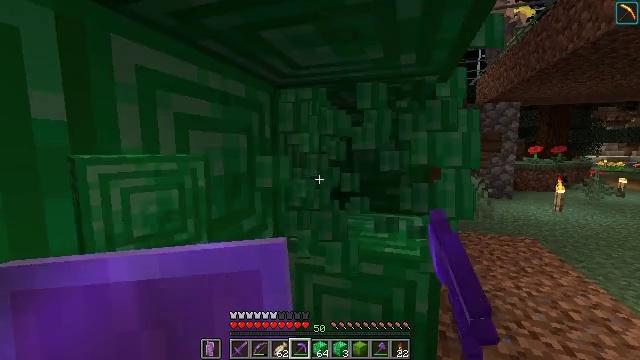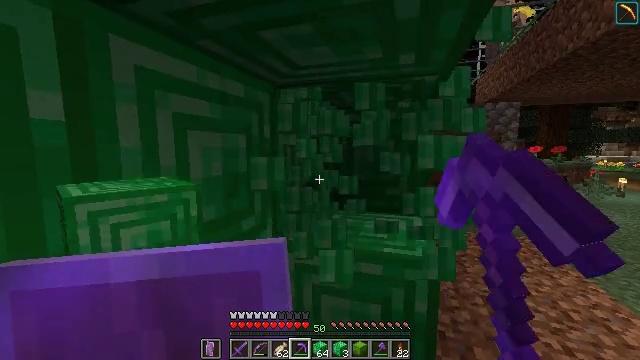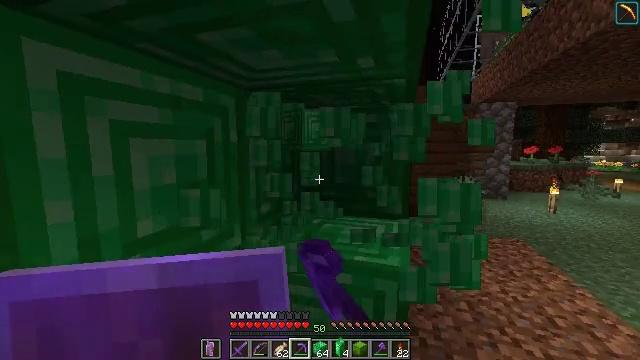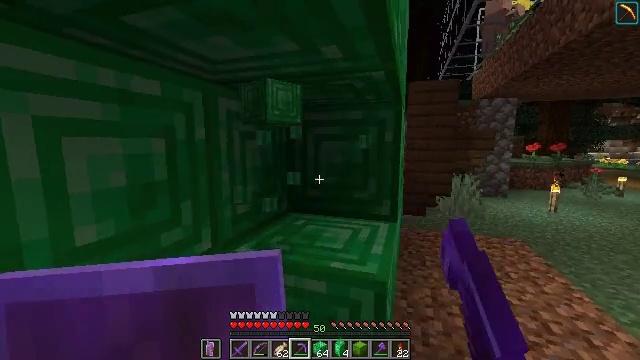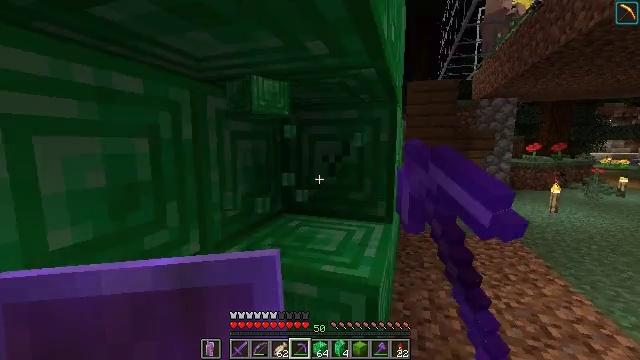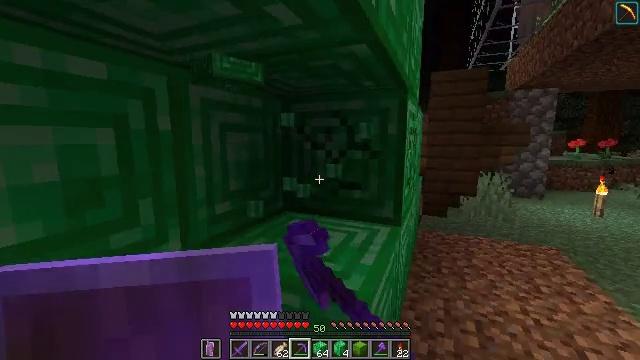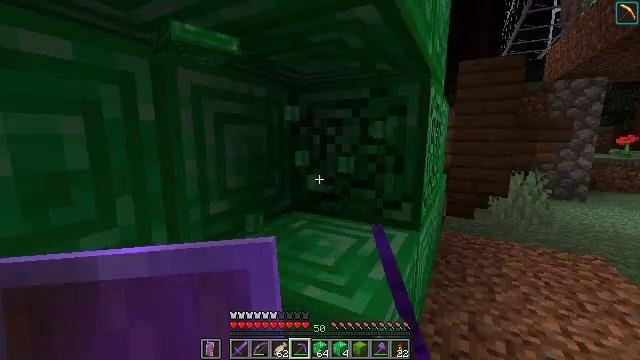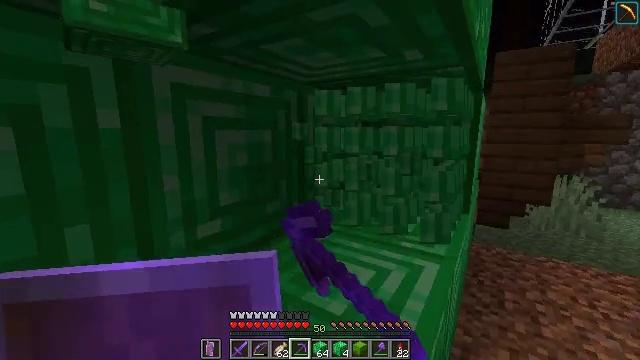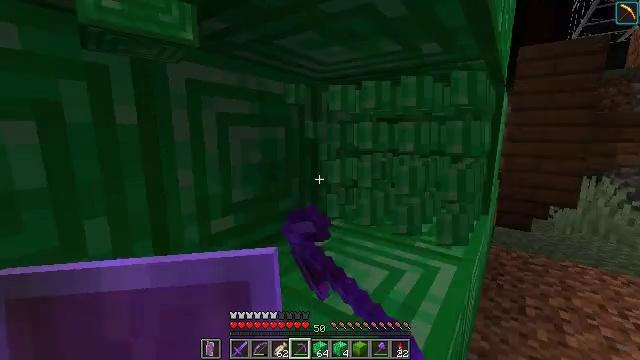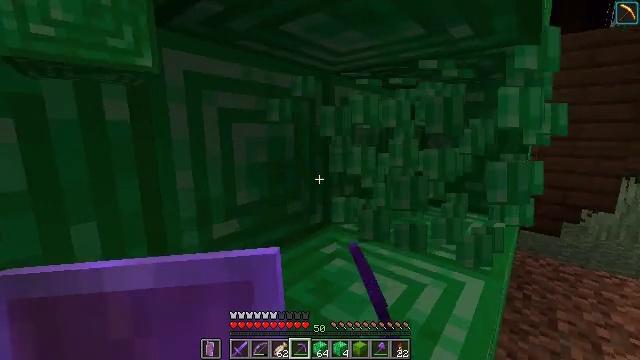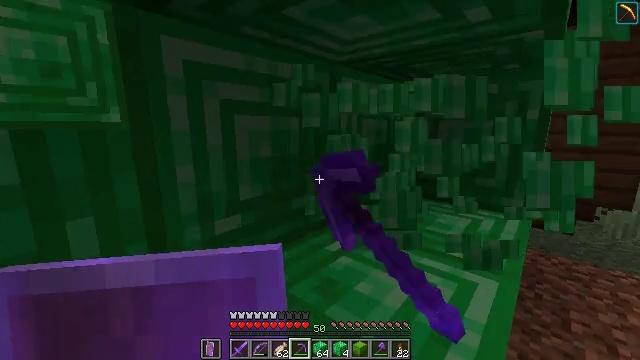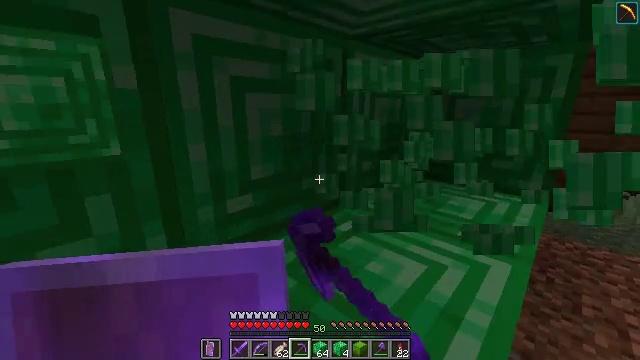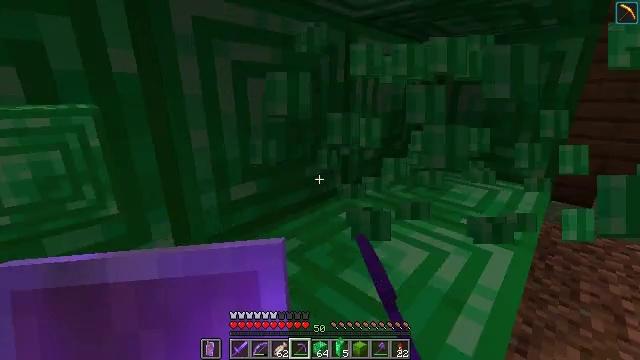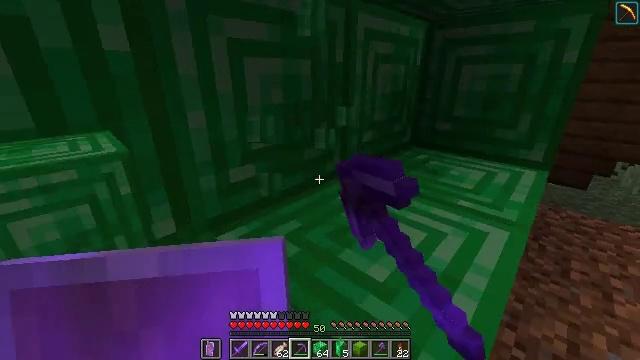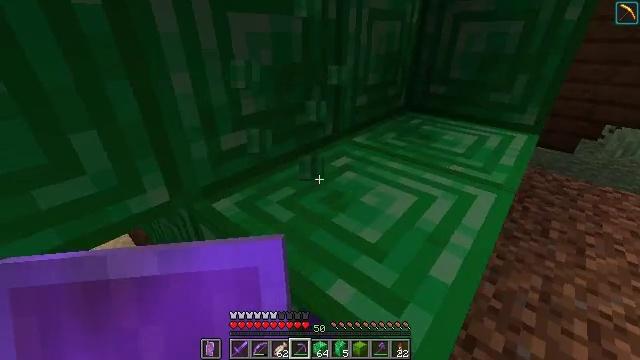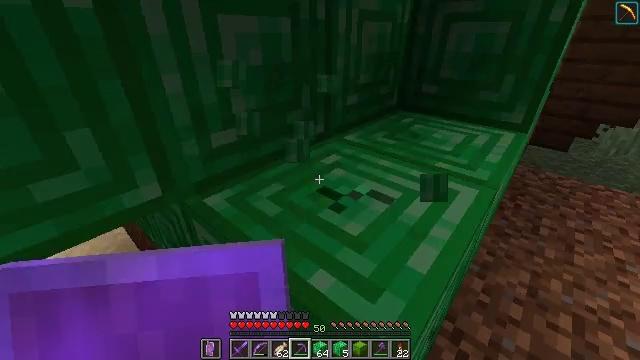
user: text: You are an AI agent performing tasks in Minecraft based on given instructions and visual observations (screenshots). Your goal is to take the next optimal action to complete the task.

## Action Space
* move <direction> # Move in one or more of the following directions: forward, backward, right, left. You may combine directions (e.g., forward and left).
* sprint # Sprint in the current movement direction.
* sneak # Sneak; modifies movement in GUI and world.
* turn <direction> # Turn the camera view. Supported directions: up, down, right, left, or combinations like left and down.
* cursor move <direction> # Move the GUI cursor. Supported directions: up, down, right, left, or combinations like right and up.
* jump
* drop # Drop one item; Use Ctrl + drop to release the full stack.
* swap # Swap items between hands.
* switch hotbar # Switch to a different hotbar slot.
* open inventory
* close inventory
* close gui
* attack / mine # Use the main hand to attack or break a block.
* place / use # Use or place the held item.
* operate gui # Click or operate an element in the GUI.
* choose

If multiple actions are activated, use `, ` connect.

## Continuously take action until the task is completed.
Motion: motion action
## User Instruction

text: Mine the emerald block.
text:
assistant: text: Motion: move right, attack / mine
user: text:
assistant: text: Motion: move forward and move right, attack / mine
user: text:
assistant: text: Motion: move forward and move right, attack / mine
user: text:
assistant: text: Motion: move forward and move right, attack / mine
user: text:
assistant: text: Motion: move forward, turn left and down, attack / mine
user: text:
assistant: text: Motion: move forward, turn left, attack / mine
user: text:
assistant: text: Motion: move forward, turn left, attack / mine
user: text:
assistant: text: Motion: turn left, attack / mine
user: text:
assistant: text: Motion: turn left, attack / mine
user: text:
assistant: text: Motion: turn left and down, attack / mine
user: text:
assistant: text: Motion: turn left and down, attack / mine
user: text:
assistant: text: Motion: turn down, attack / mine
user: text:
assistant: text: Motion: turn down, attack / mine
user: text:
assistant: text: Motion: turn right and down, attack / mine
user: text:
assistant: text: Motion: move right, attack / mine
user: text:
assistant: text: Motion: move right, turn right, attack / mine
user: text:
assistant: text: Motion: move right, turn right, attack / mine
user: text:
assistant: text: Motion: move right, turn right, attack / mine
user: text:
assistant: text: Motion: attack / mine
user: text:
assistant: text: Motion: attack / mine
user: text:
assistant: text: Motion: attack / mine
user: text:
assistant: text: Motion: attack / mine
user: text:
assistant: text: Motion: attack / mine
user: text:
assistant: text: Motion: attack / mine
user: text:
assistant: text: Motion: attack / mine
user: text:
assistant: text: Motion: turn up, attack / mine
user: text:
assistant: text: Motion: move right, turn up, attack / mine
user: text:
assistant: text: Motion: move forward and move right, attack / mine
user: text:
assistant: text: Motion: move forward and move right, attack / mine
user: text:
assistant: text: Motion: move forward, attack / mine